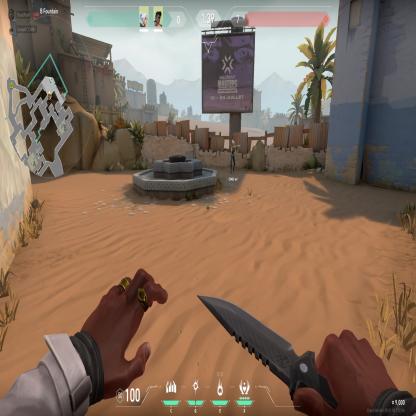
Label: teammate